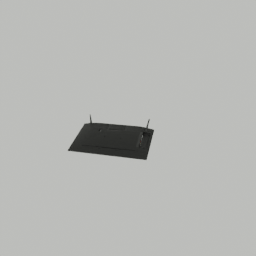
Label: electronics